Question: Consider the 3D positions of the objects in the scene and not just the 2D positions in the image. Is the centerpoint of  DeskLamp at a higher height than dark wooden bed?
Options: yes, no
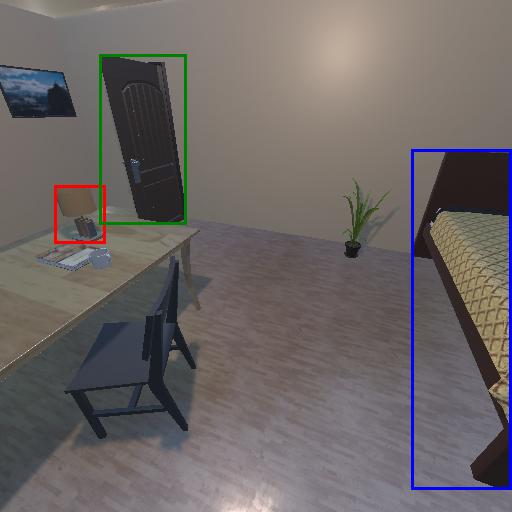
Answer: yes